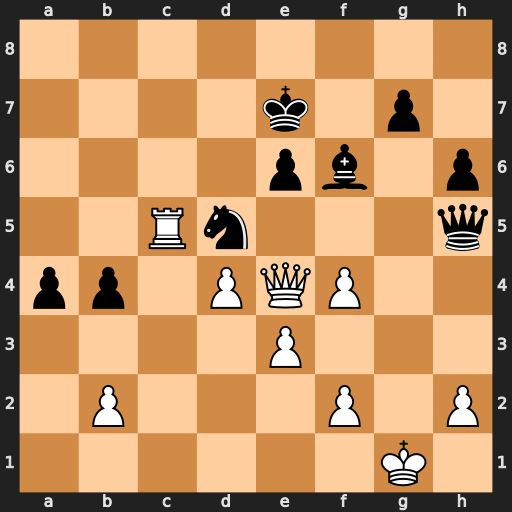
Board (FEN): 8/4k1p1/4pb1p/2Rn3q/pp1PQP2/4P3/1P3P1P/6K1
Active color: w
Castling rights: -
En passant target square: -
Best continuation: f5 Qd1+ Kg2 Nxe3+ fxe3